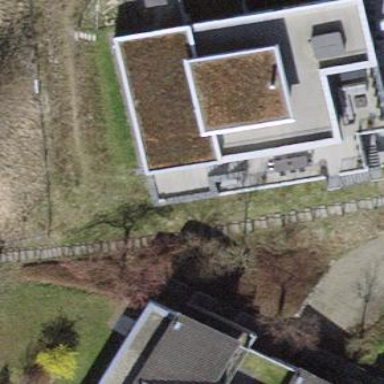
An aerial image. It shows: Detached building with flat roof.